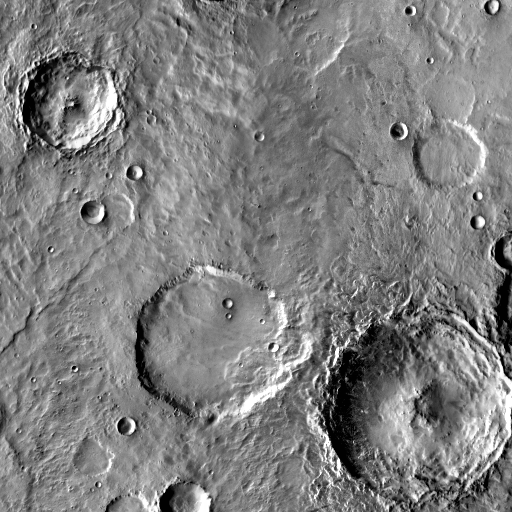
Crater classes present: Background, Other, Layered, Buried, Secondary